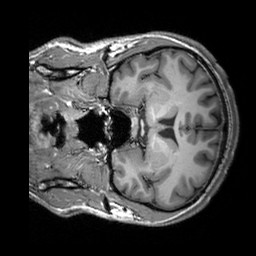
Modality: T1w
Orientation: coronal
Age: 29
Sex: male
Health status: healthy
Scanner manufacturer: siemens
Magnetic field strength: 3 T
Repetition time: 2.3 s
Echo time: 0.00303 s